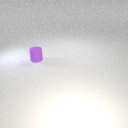
small purple rubber cylinder